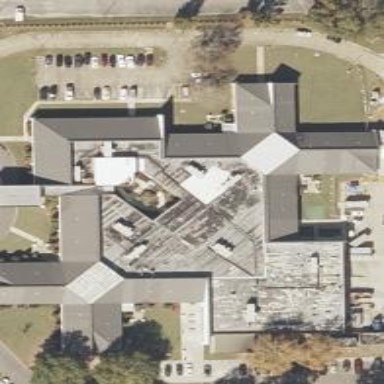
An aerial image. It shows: Hospital.